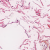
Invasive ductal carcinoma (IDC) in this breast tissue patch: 0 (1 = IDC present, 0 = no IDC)